Aerial crown-view tile of a tropical tree (Barro Colorado Island, Panama), acquired 20250616:
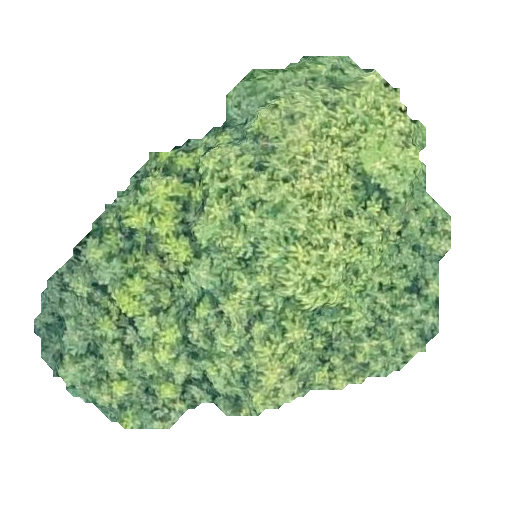
Species: Guarea guidonia
GBIF accepted scientific name: Guarea guidonia
Crown area: 152.076 m²